Question: When I am decompiling the MCP 9.18 (For 1.8.8) to make a minecraft client I get an error. At the point of when it reached the recompiling process it gave me a massive error.

I think that the statement:
'''
== ERRORS FOUND in JAVA CODE ==
error: Source option 6 is no longer supported. Use 7 or later.
error: Target option 6 is no longer supported. Use 7 or later.
==
'''
Should help.
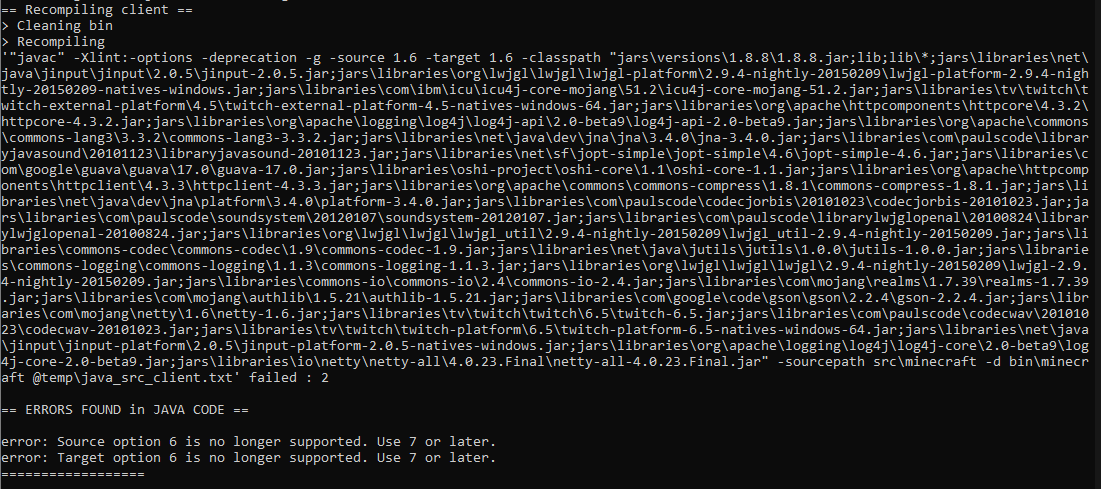
Answer: Encountered this error just before, go here:
'conf\mcp.cfg'
Open & edit the file, go to CmdRecomp, change values of '-source' & '-target' from '1.6' to '1.8'
Source and target must equal the same value. Chances are you will be using 1.8/Java 8, so use that instead of 1.7/Java 7 as the error says.